Question: I have a webpage I'm building where I need to be able to select 1-9 members via a dropdown, which then provides that many input fields to enter their name. Each name field has a "suggestion" div below it where an ajax-fed member list is populated. Each item in that list has an "onclick='setMember(a, b, c)'" field associated with it. Once the input field loses focus we then validate (using ajax) that the input username returns exactly 1 database entry and set the field to that entry's text and an associated hidden memberId field to that one entry's id.
The problem is: when I click on the member name in the suggestion box the lose focus triggers and it attempts to validate a name which has multiple matches, thereby clearing it out. I do want it to clear on invalid, but I don't want it to clear before the onclick of the suggestion box name.
Example:

In the example above Paul Smith would populate fine if there was only one name in the suggestion list when it lost focus, but if I tried clicking on Raphael's name in the suggestion area (that is: clicking the grey div) it would wipe out the input field first.
Here is the javascript, trimmed for brevity:
'''
function memberList() {
var count = document.getElementById('numMembers').value;
var current = document.getElementById('listMembers').childNodes.length;
if(count >= current) {
for(var i=current; i<=count; i++) {
var memberForm = document.createElement('div');
memberForm.setAttribute('id', 'member'+i);
var memberInput = document.createElement('input');
memberInput.setAttribute('name', 'memberName'+i);
memberInput.setAttribute('id', 'memberName'+i);
memberInput.setAttribute('type', 'text');
memberInput.setAttribute('class', 'ajax-member-load');
memberInput.setAttribute('value', '');
memberForm.appendChild(memberInput);
// two other fields (the ones next to the member name) removed for brevity
document.getElementById('listMembers').appendChild(memberForm);
}
}
else if(count < current) {
for(var i=(current-1); i>count; i--) {
document.getElementById('listMembers').removeChild(document.getElementById('listMembers').lastChild);
}
}
jQuery('.ajax-member-load').each(function() {
var num = this.id.replace( /^\D+/g, '');
// Update suggestion list on key release
jQuery(this).keyup(function(event) {
update(num);
});
// Check for only one suggestion and either populate it or clear it
jQuery(this).focusout(function(event) {
var number = this.id.replace( /^\D+/g, '');
memberCheck(number);
jQuery('#member'+number+'suggestions').html("");
});
});
}
// Looks up suggestions according to the partially input member name
function update(memberNumber) {
// AJAX code here, removed for brevity
self.xmlHttpReq.onreadystatechange = function() {
if (self.xmlHttpReq.readyState == 4) {
document.getElementById('member'+memberNumber+'suggestions').innerHTML = self.xmlHttpReq.responseText;
}
}
}
// Looks up the member by name, via ajax
// if exactly 1 match, it fills in the name and id
// otherwise the name comes back blank and the id is 0
function memberCheck(number) {
// AJAX code here, removed for brevity
if (self.xmlHttpReq.readyState == 4) {
var jsonResponse = JSON.parse(self.xmlHttpReq.responseText);
jQuery("#member"+number+"id").val(jsonResponse.id);
jQuery('#memberName'+number).val(jsonResponse.name);
}
}
}
function setMember(memberId, name, listNumber) {
jQuery("#memberName"+listNumber).val(name);
jQuery("#member"+listNumber+"id").val(memberId);
jQuery("#member"+listNumber+"suggestions").html("");
}
// Generate members form
memberList();
'''
The suggestion divs (which are now being deleted before their onclicks and trigger) simply look like this:
'''
<div onclick='setMember(123, "Raphael Jordan", 2)'>Raphael Jordan</div>
<div onclick='setMember(450, "Chris Raptson", 2)'>Chris Raptson</div>
'''
Does anyone have any clue how I can solve this priority problem? I'm sure I can't be the first one with this issue, but I can't figure out what to search for to find similar questions.
Thank you!
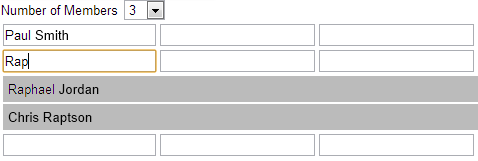
Answer: If you use mousedown instead of click on the suggestions binding, it will occur before the blur of the input. <URL>.
'''
<input type="text" />
<a href="#">Click</a>
$('input').on('blur', function(e) {
console.log(e);
});
$('a').on('mousedown', function(e) {
console.log(e);
});
'''
Or more specifically to your case:
'''
<div onmousedown='setMember(123, "Raphael Jordan", 2)'>Raphael Jordan</div>
'''